九年级 · 度量几何学
如图, $A B$ 为 $\odot O$ 的切线, 切点为 $B$, 连接 $A O, A O$ 与 $\odot O$ 交于点 $C, B D$ 为 $\odot O$ 的直径, 连接 $C D$. 若 $\angle A=30^{\circ}$, $\odot O$ 的半径为 2 , 则图中阴影部分的面积为 $(\quad)$
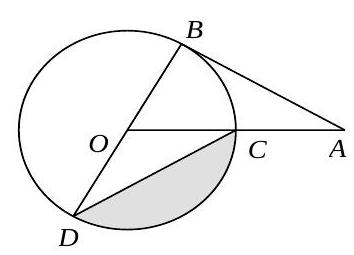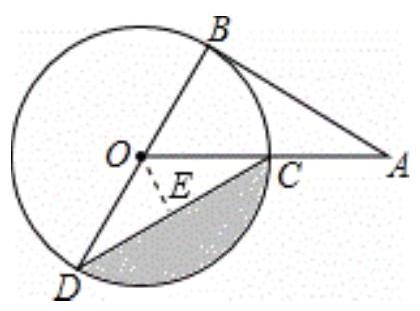
A. $\frac{4 \pi}{3}-\sqrt{3}$
B. $\frac{4 \pi}{3}-2 \sqrt{3}$
C. $\pi-\sqrt{3}$
D. $\frac{2 \pi}{3}-\sqrt{3}$

答案: A
解析: 【分析】过 0 点作 $O \mathrm{E} \perp \mathrm{CD}$ 于 $\mathrm{E}$, 首先根据切线的性质和直角三角形的性质可得 $\angle \mathrm{AOB}=60^{\circ}$, 再根据平角的定义和三角形外角的性质可得 $\angle \mathrm{COD}=120^{\circ}, \angle 0 \mathrm{CD}=\angle \mathrm{DDC}=30^{\circ}$, 根据含 $30^{\circ}$ 的直角三角形的性质可得 $O \mathrm{E}, \mathrm{CD}$ 的长, 再根据阴影部分的面积=扇形 $O C D$ 的面积 - 三角形 $O C D$ 的面积, 列式计算即可求解

解: 过 $O$ 点作 $O E \perp C D$ 于 $E$,

$\because A B$ 为 $\odot O$ 的切线,
$\therefore \angle \mathrm{ABO}=90^{\circ}$,

$\because \angle \mathrm{A}=30^{\circ}$

$\therefore \angle A O B=60^{\circ}$,

$\therefore \angle \mathrm{COD}=120^{\circ}, \angle \mathrm{OCD}=\angle \mathrm{ODC}=30^{\circ}$,

$\because \odot 0$ 的半径为 2 ,

$\therefore \mathrm{OE}=1, \quad \mathrm{CE}=\mathrm{DE}=\sqrt{3}$

$\therefore C D=2 \sqrt{3}$,

$\therefore$ 图中阴影部分的面积为: $\frac{120 \times \pi \times 2^{2}}{360}-\frac{1}{2} \times 2 \sqrt{3} \times 1=\frac{4 \pi}{3}-\sqrt{3}$

故选：A